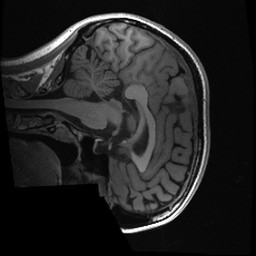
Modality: T1w
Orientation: sagittal